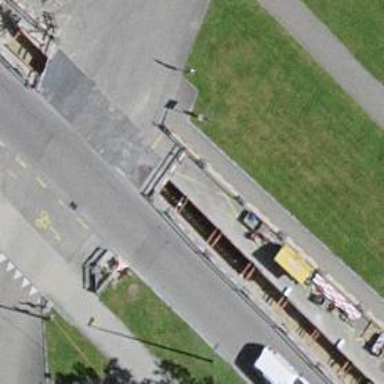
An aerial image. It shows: Bus stop with platform for public transport.